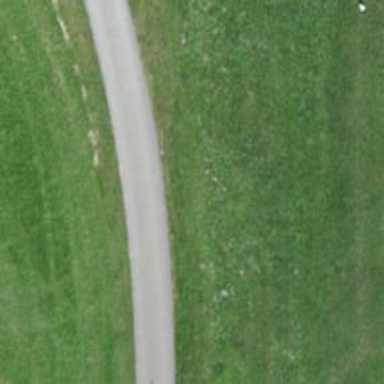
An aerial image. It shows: Well-maintained track road with grade 1 tracktype.